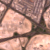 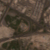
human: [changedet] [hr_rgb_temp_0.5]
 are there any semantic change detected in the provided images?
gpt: A park appeared near the road crossing.